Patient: sex M, age 64
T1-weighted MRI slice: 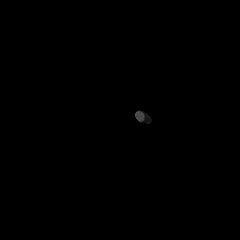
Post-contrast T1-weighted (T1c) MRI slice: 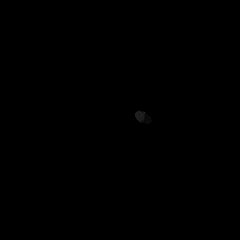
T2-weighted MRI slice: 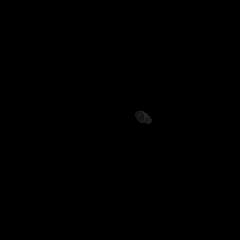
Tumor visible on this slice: no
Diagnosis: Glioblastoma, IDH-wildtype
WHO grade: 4